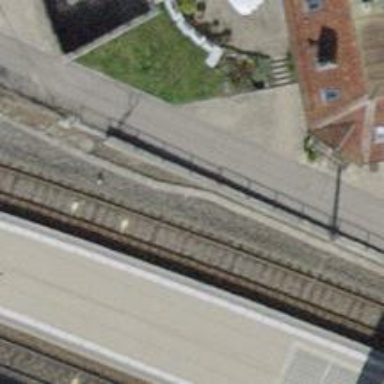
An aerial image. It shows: Metal fence as barrier.